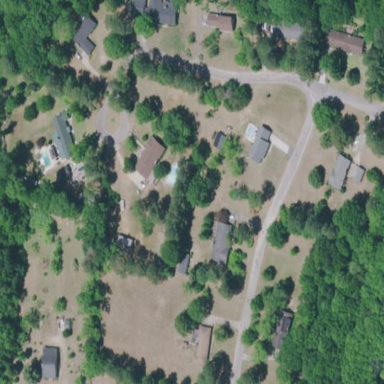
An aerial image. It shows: Residential area within subdivision.